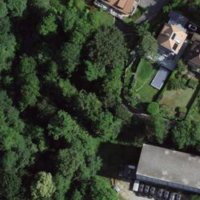
EUNIS habitat code: 53
Species observed at this site:
Corvus corone
Dendrocopos major
Aegithalos caudatus
Sylvia atricapilla
Phylloscopus collybita
Larus michahellis
Chelidonium majus
Erithacus rubecula
Pica pica
Phoenicurus ochruros
Sitta europaea
Garrulus glandarius
Columba livia
Motacilla cinerea
Cyanistes caeruleus
Corylus avellana
Anas platyrhynchos
Troglodytes troglodytes
Chloris chloris
Passer domesticus
Regulus ignicapilla
Fringilla coelebs
Cymbalaria muralis
Lamium galeobdolon
Carduelis carduelis
Turdus merula
Columba palumbus
Parus major
Milvus migrans
Hedera helix